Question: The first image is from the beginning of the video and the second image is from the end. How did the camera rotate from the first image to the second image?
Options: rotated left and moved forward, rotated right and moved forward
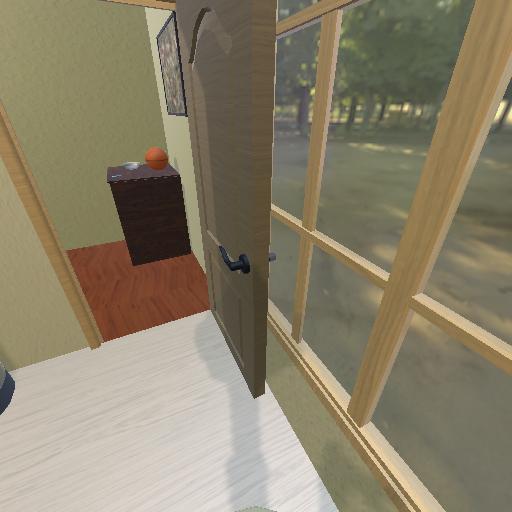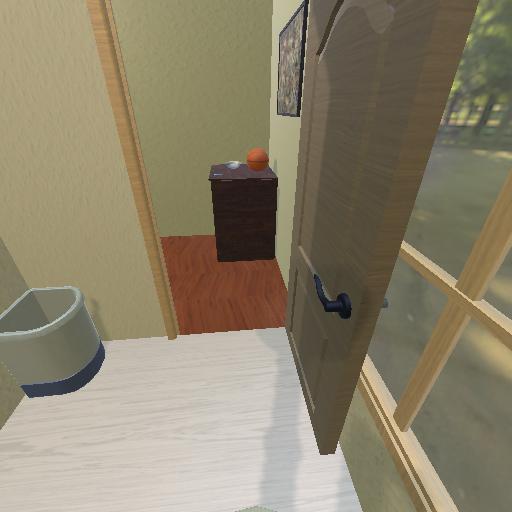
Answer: rotated left and moved forward